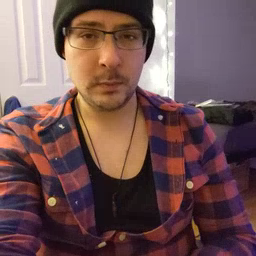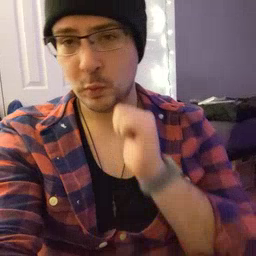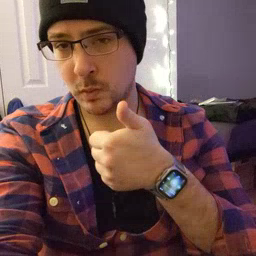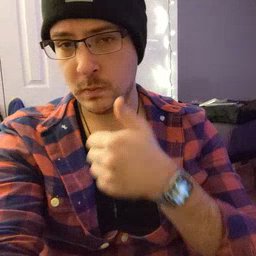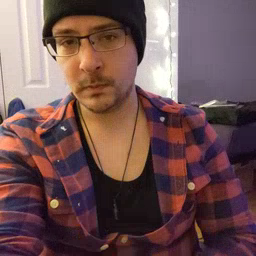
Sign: tomorrow